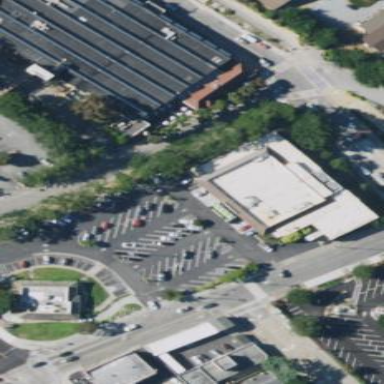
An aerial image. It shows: Building that houses supermarket.